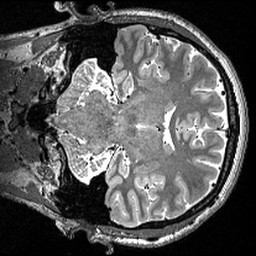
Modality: T2w
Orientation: coronal
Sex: male
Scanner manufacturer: siemens
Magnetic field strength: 3 T
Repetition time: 3 s
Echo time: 0.418 s